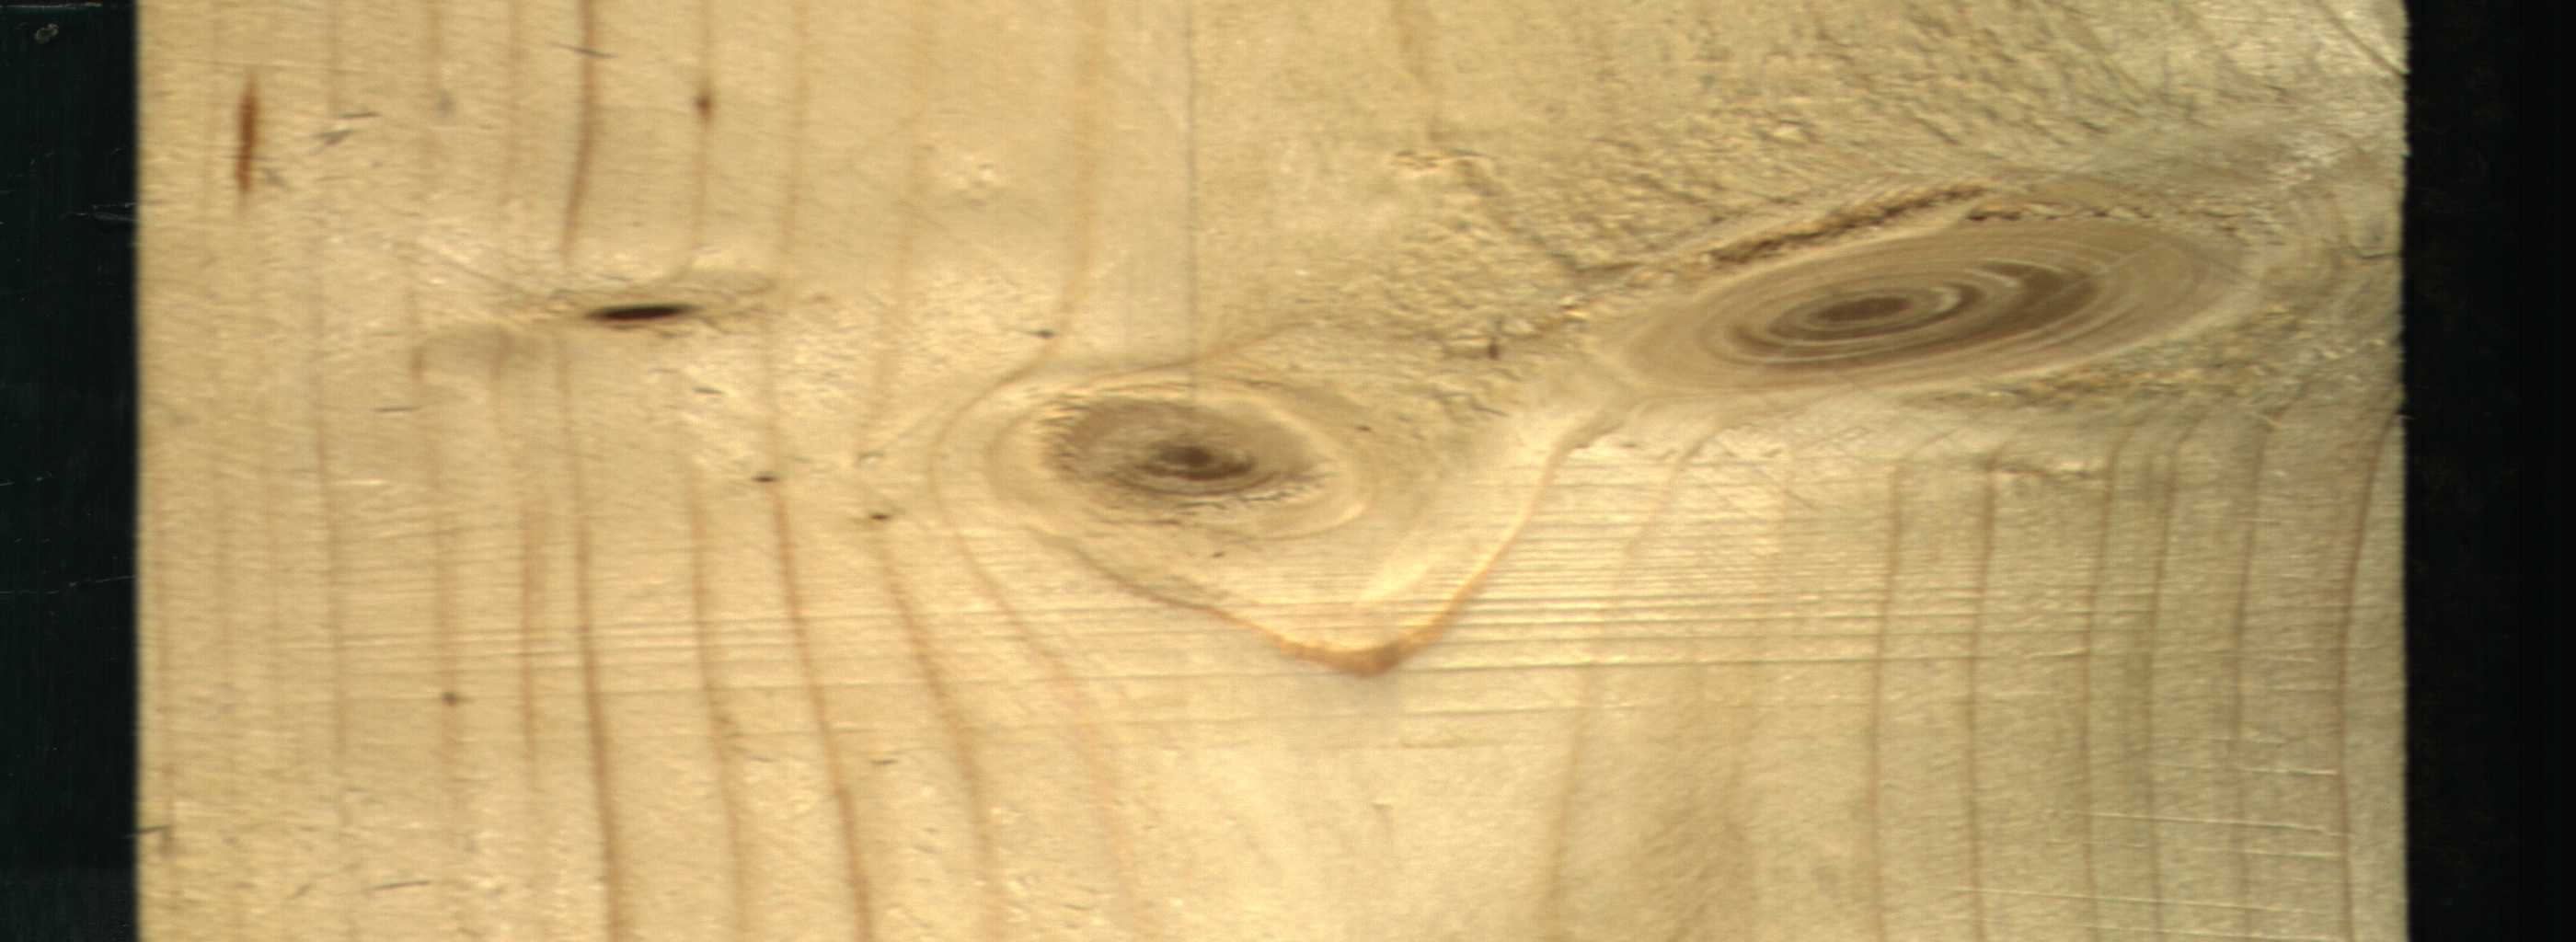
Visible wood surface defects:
resin
Live_Knot
Live_Knot
Live_Knot